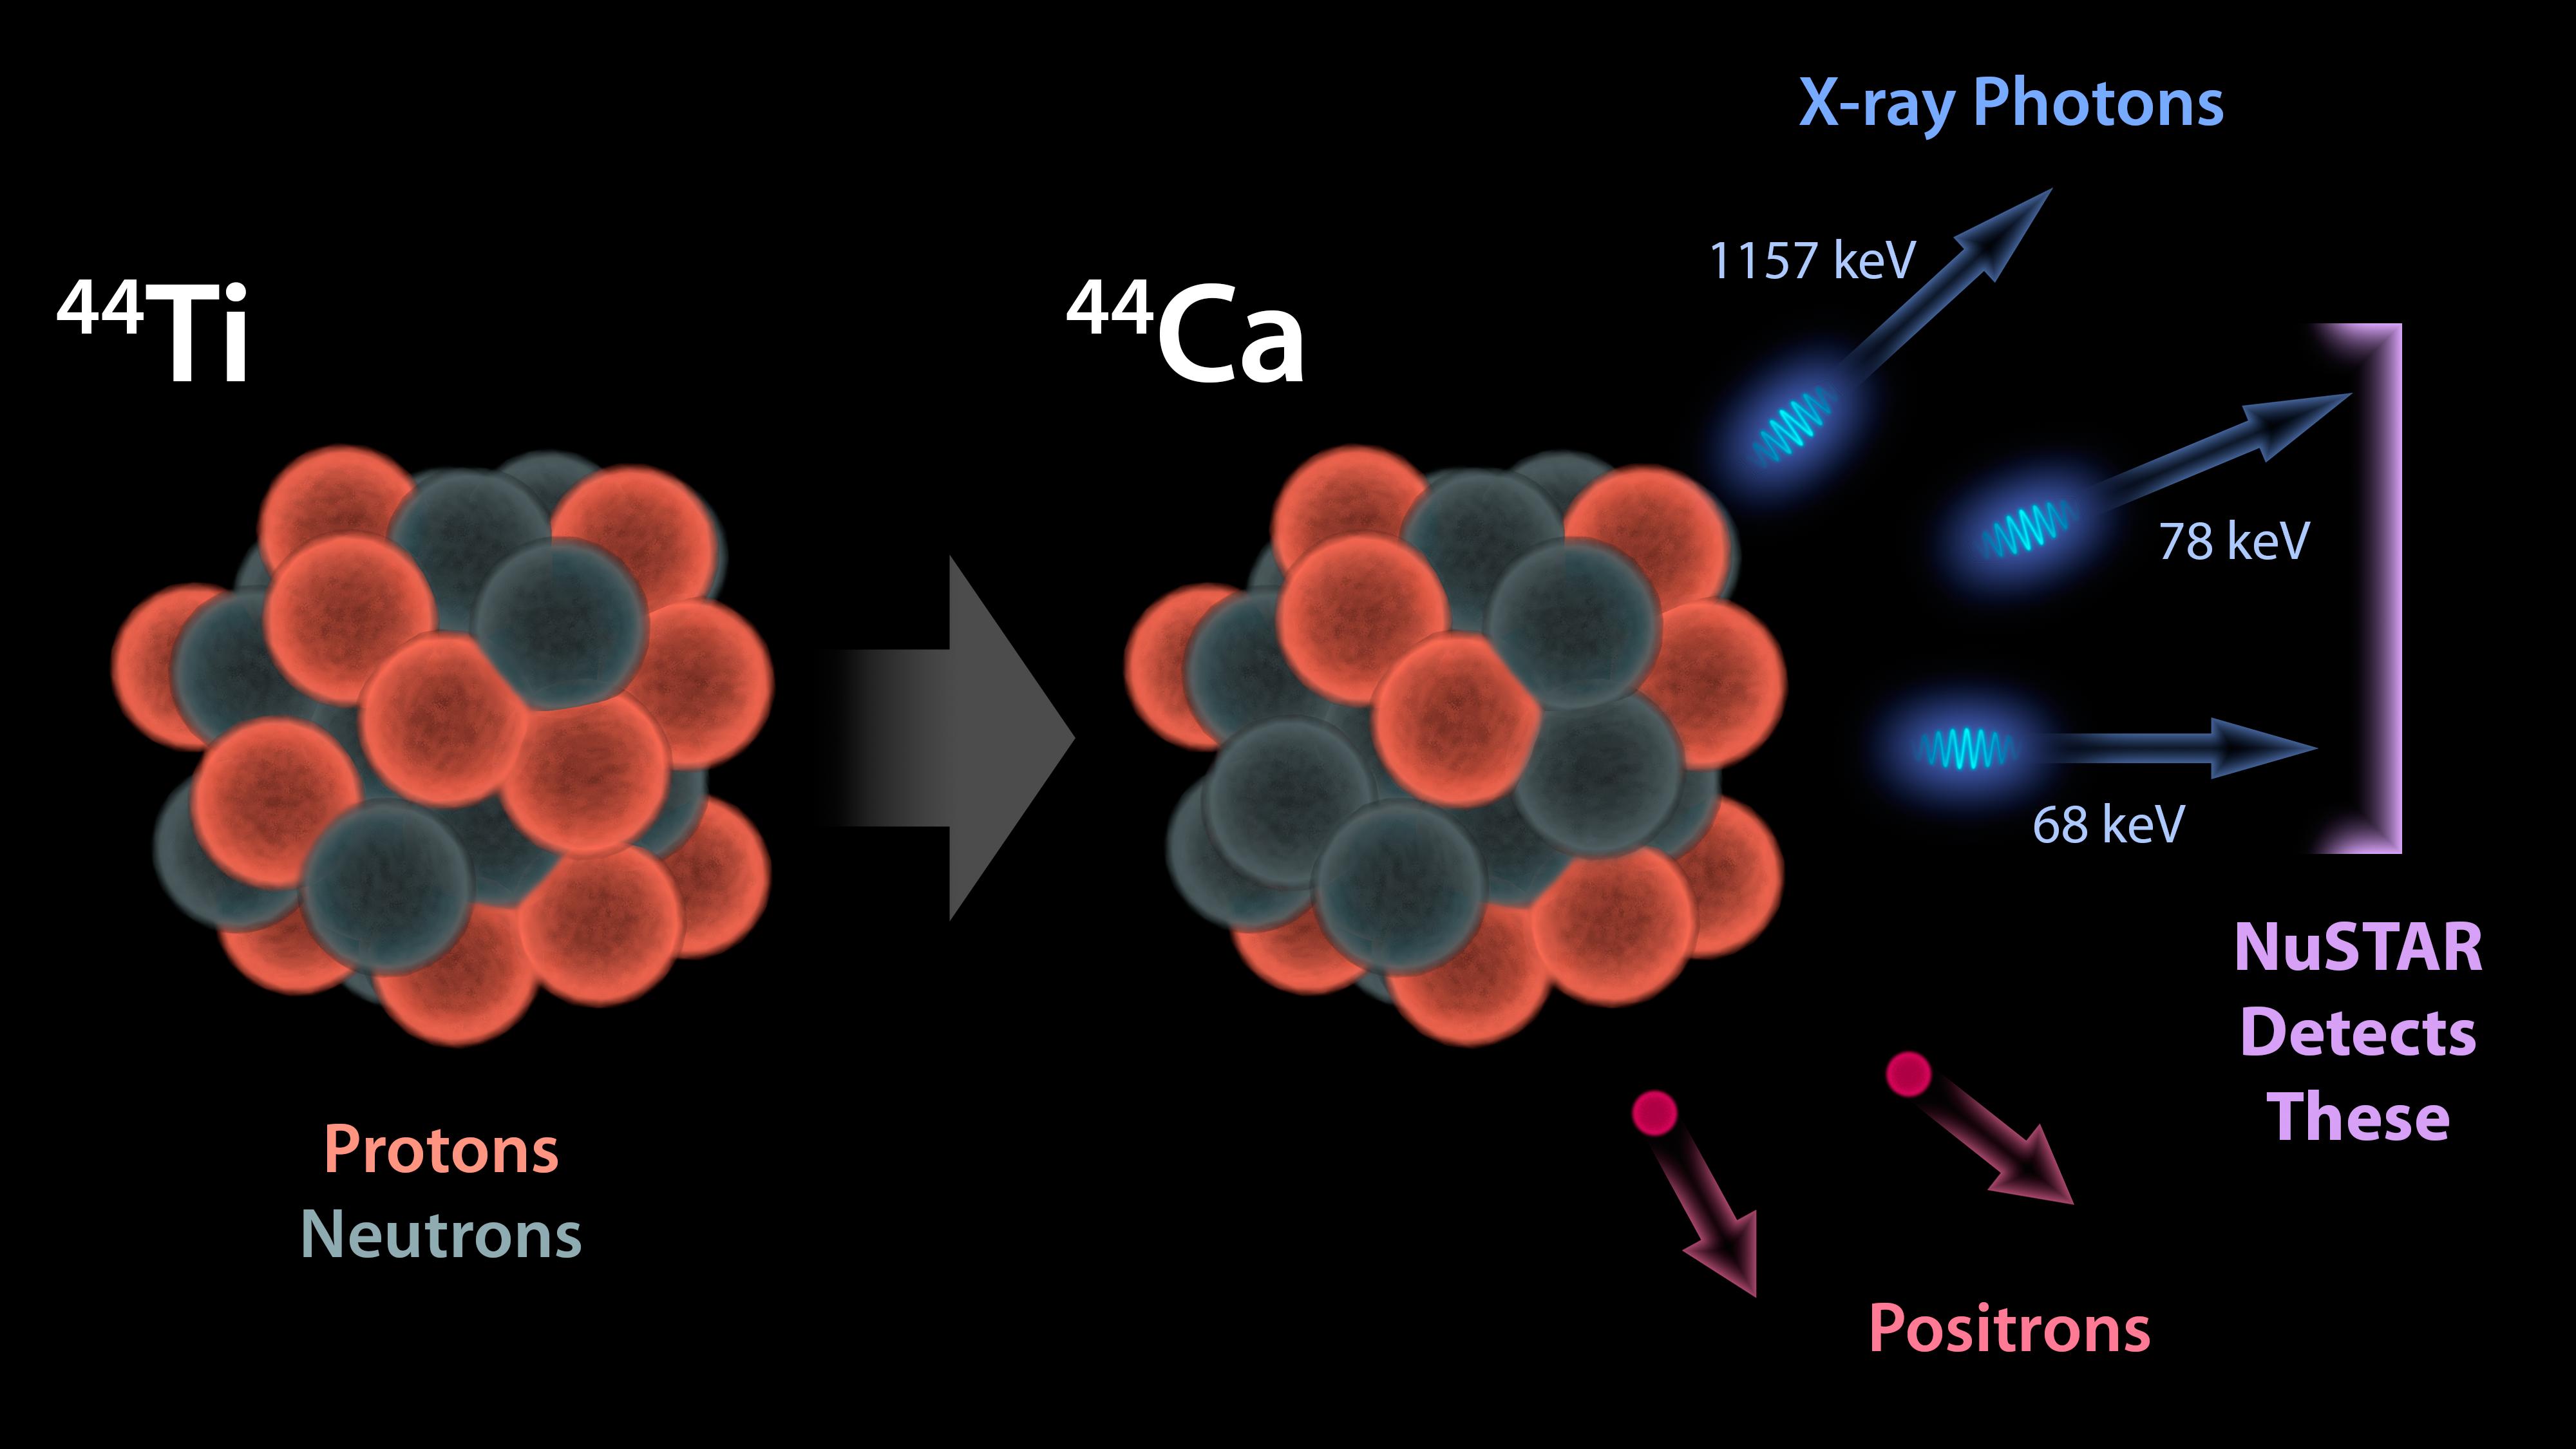
The Creation of Titanium in Stars NuSTAR